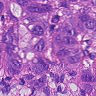
Metastatic tissue present: yes